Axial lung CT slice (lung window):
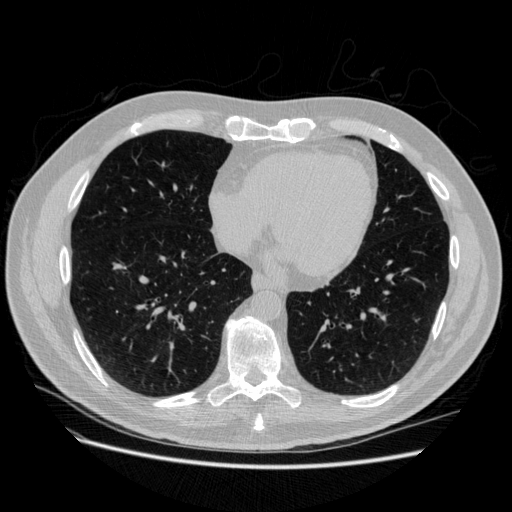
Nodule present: no